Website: bh-photo
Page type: customer-info-address
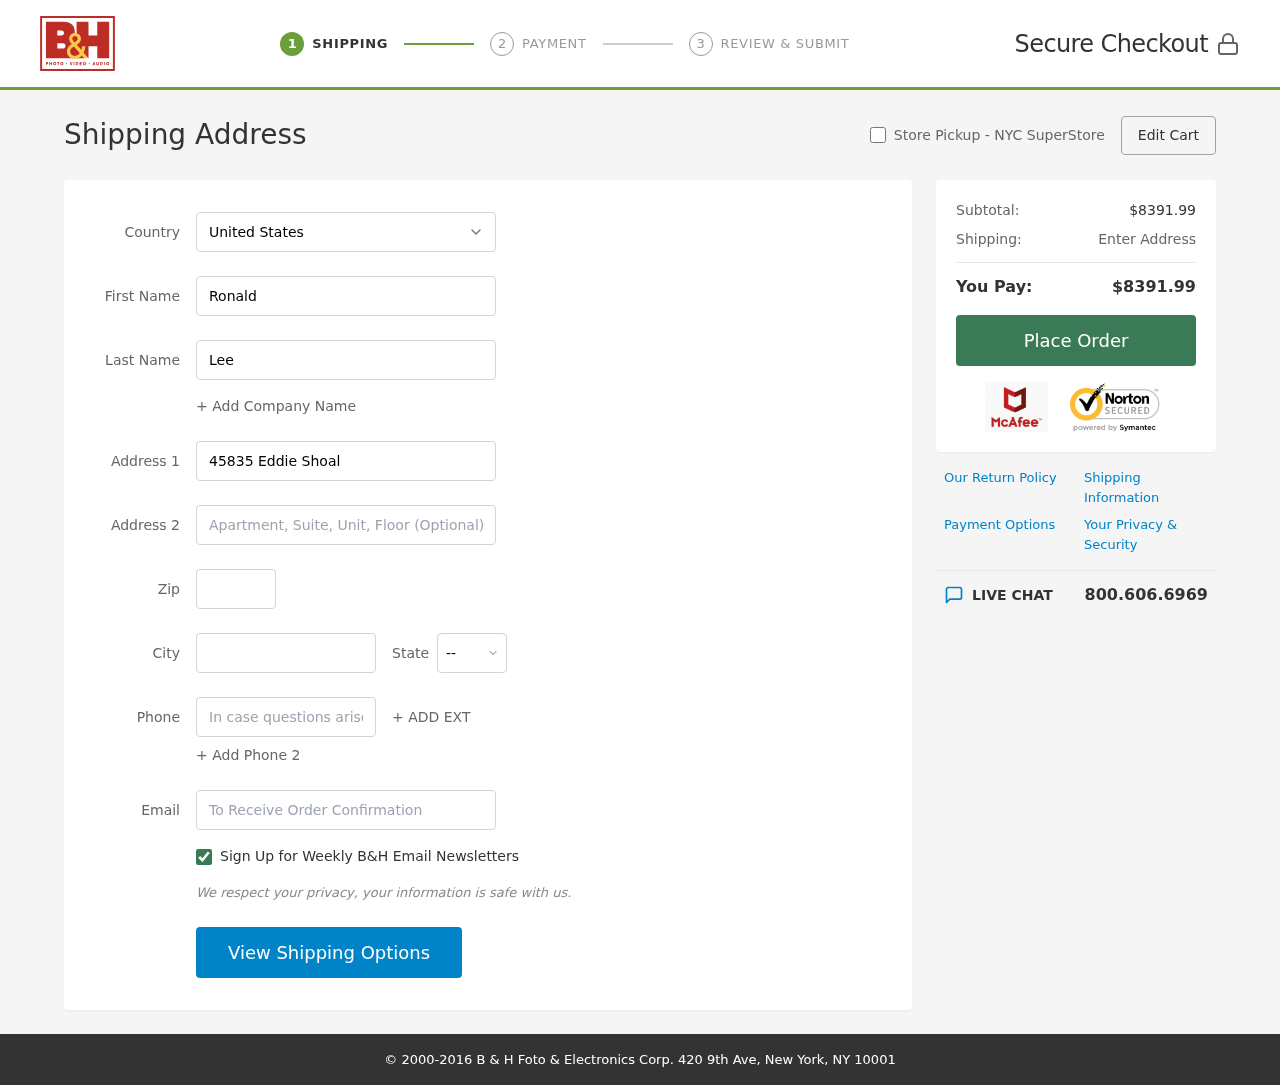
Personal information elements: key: PII_CITY
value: Lake Michael
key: PII_COUNTRY
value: United States
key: PII_EMAIL
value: rlee@hotmail.com
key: PII_FIRSTNAME
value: Ronald
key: PII_LASTNAME
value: Lee
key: PII_PHONE
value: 9486807003
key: PII_POSTCODE
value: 63678
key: PII_STATE_ABBR
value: MH
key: PII_STREET
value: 45835 Eddie Shoal Suite 903
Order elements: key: ORDER_SUBTOTAL
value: $8391.99
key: ORDER_TOTAL
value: $8391.99